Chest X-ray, PA view. Patient: 58 years old, sex M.
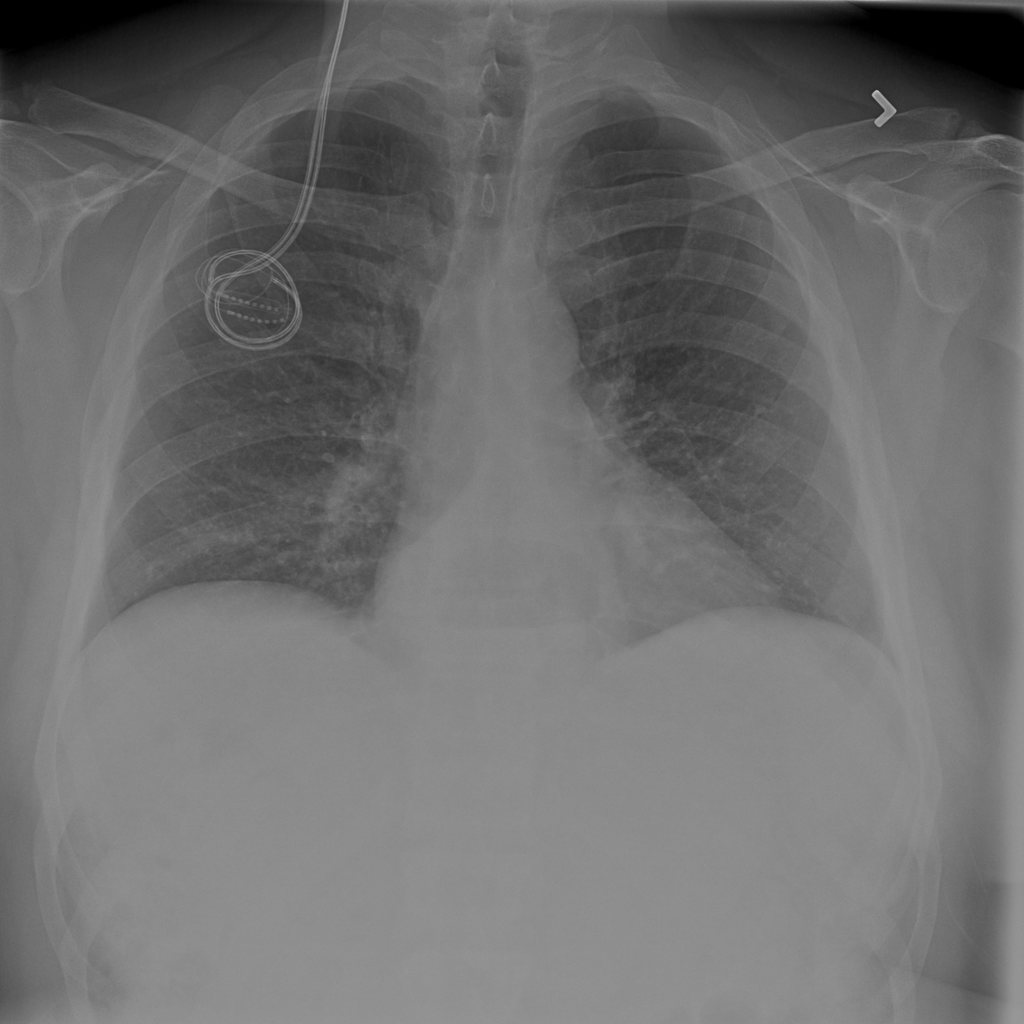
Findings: Hernia